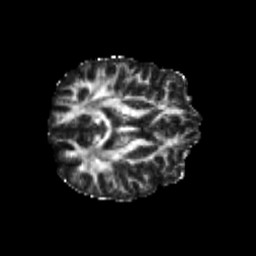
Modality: FA
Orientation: axial
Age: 21
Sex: female
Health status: healthy
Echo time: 0.074 s